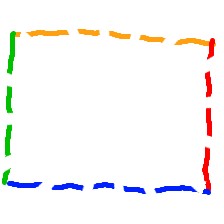
Shape: rectangle